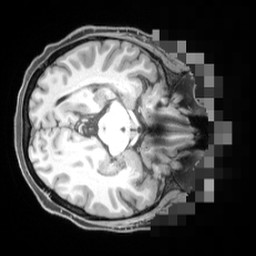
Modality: T1w
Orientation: axial
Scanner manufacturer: siemens
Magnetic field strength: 3 T
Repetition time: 2.55 s